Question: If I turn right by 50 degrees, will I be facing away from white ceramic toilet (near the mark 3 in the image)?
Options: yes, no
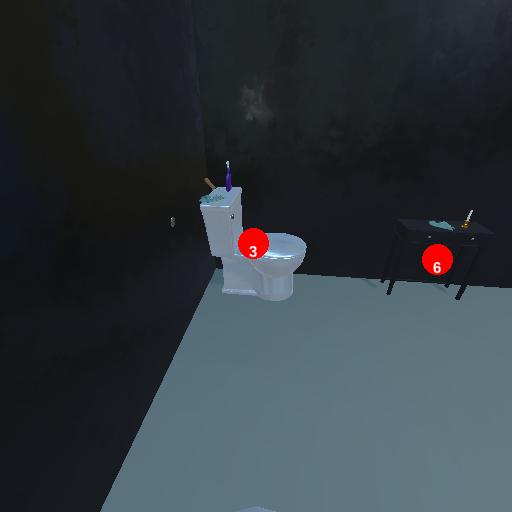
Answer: yes